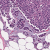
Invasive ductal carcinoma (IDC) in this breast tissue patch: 0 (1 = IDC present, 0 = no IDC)